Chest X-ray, AP view. Patient: 32 years old, sex M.
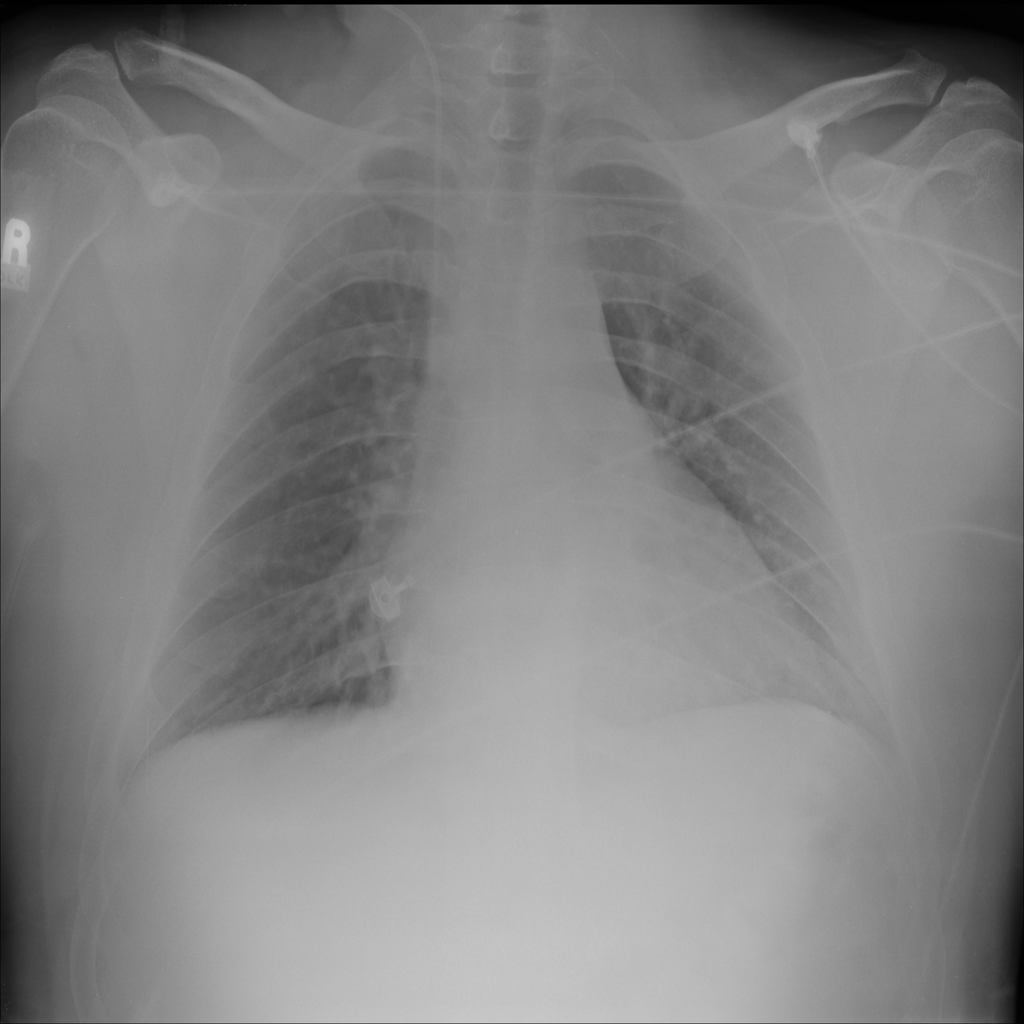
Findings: No Finding